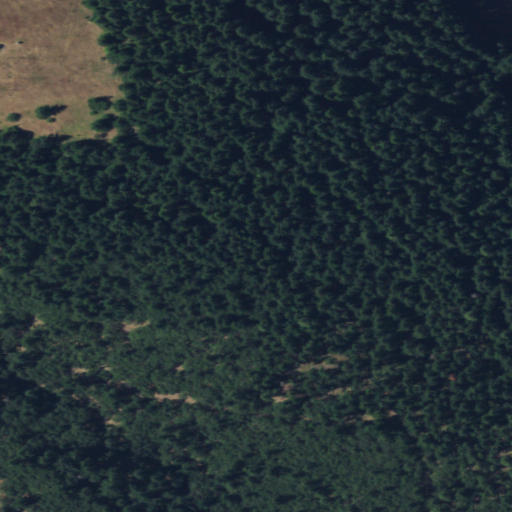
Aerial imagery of mountain in Washington named Tracy Hill containing evergreen forest, shrub, and deciduous forest